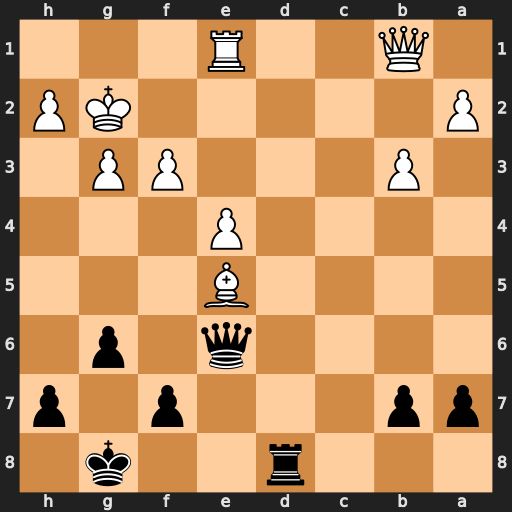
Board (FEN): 3r2k1/pp3p1p/4q1p1/4B3/4P3/1P3PP1/P5KP/1Q2R3
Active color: b
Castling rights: -
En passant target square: -
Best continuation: Rd2+ Re2 Rxe2+